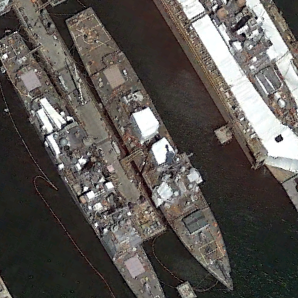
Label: destroyer